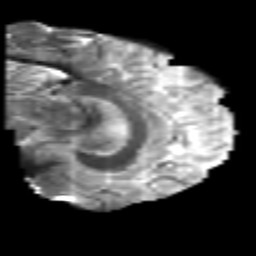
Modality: T2w
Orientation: sagittal
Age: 32
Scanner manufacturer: philips
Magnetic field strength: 3 T
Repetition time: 8.6 s
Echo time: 0.127 s